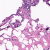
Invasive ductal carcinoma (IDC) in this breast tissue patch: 0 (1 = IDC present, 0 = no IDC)